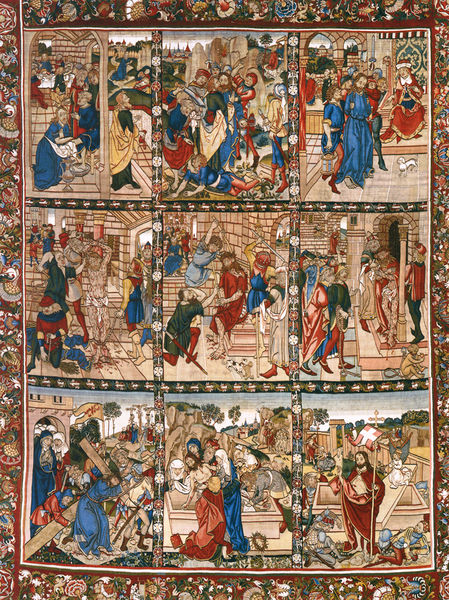
Titel: Passionsteppich aus dem Dominikanerinnenkloster Heilig Grab in Bamberg
Institution: Bamberg, Diözesanmuseum
Schlagwörter: blau, himmel, weiß, bäume, grün, landschaft, menschen, ocker, blumen, braun, bunt, laterne, säule, blüten, gebäude, haus, rot, tier, beige, ornament, teppich, wand, bibel, geschichte, rahmen, steine, bild, gold, gewänder, kind, girlande, affe, ranken, bilder, bogen, fahne, farben, mauer, figuren, stufen, fugen, gefäß, kreuz, mauerwerk, kranz, leben, sarg, christus, grab, jesus, kreuzigung, mauern, mittelalter, tempel, heilige, heilig, textil, maria, szenen, grablegung, auferstehung, erlösung, stien, zyklus, apostel, bildfolge, buchmalerei, passion, chronik, kreuzweg, bildfelder, geißelung, kreuztragung, lebenszyklus, bildreihe, hier, mittelalterbilder